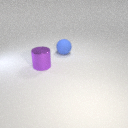
large blue rubber sphere behind large purple metal cylinder